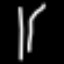
Label: line